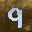
Label: 9